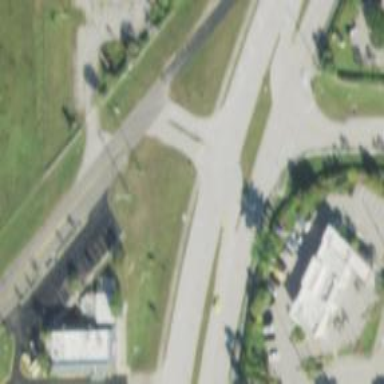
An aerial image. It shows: Asphalt footway with crossing.